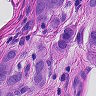
Metastatic tissue present: yes